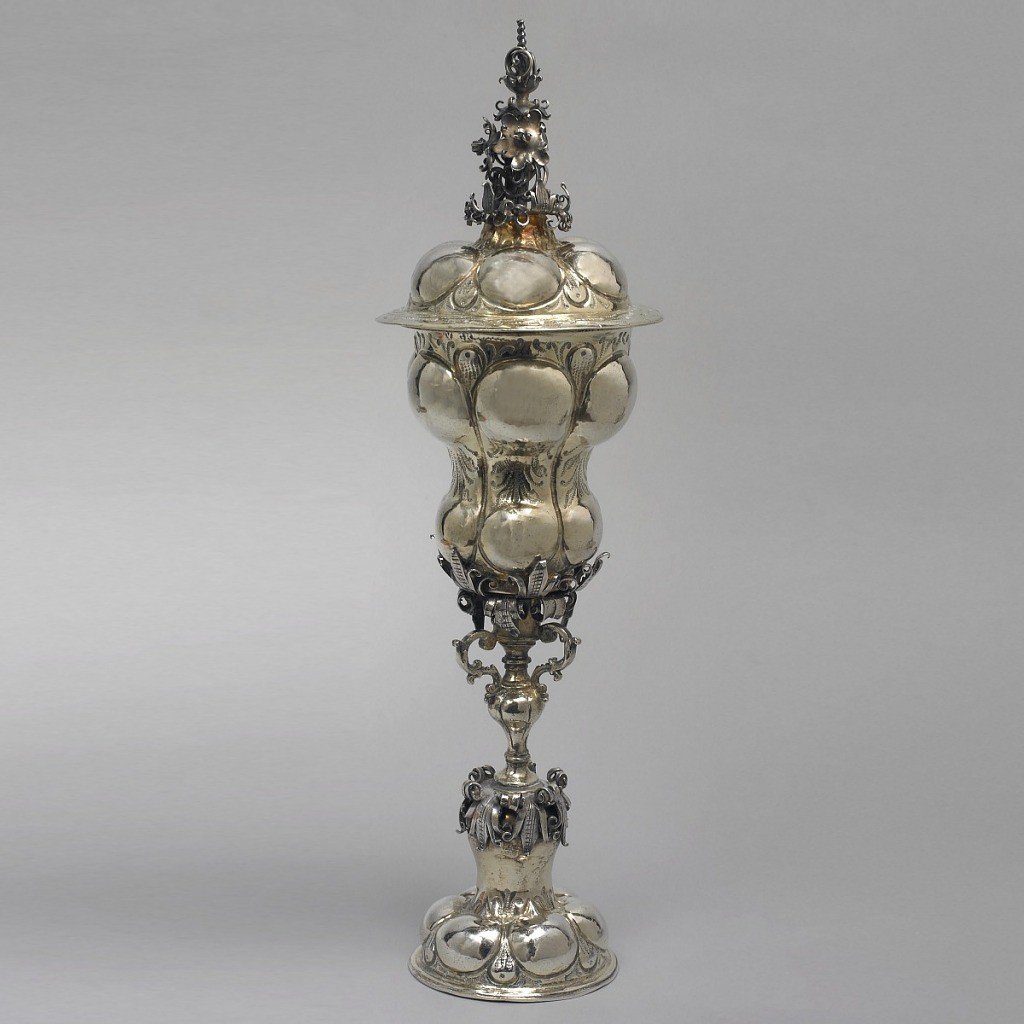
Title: Standing Cup
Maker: Georg Kraudi, German act. Nuremberg, 1643-1676
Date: ca. 1650
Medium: silver, gold
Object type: cup
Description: Chalice (a) with six double repousse swellings surrounded by wriggle work, gilded, on matching foot.  Stem, urn-shaped with three scrolled handles.  Silver cut and scrolled collars at junctions. Cover (b) silver-gilt with six swellings and cut and scrolled finial.